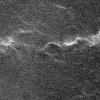
Atmospheric dust classification: not_dusty